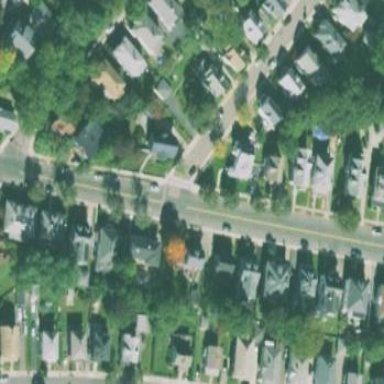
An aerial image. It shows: Sidewalk.